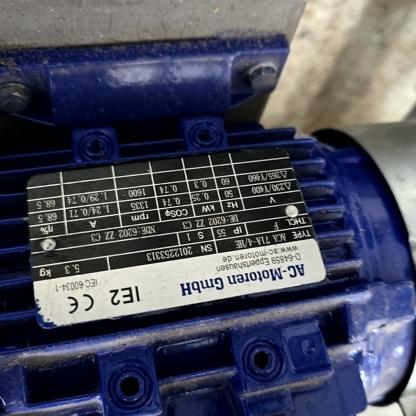
Klasa: tabliczka-znamionowa